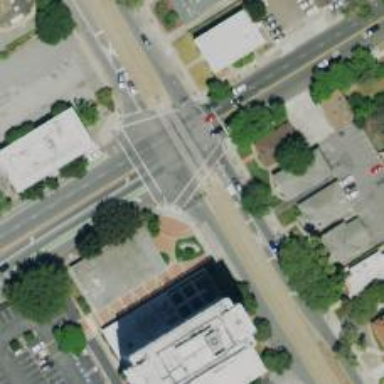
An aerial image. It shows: Crossing road.